Aerial crown-view tile of a tropical tree (Barro Colorado Island, Panama), acquired 20241112:
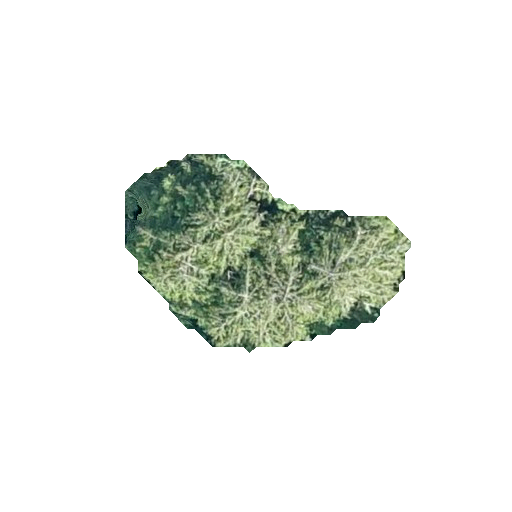
Species: Quararibea stenophylla
GBIF accepted scientific name: Quararibea stenophylla
Crown area: 58.198 m²